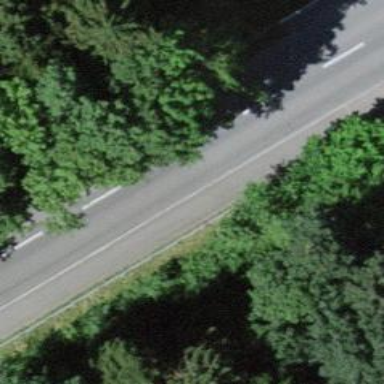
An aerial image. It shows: Unclassified road with asphalt surface running over bridge.